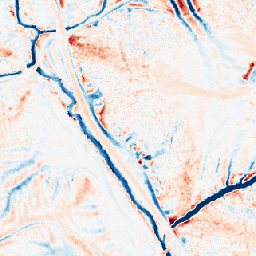
Category: edge_preserving
Decomposition family: median
Decomposition parameters: size: 15
Upsampling method: area
Upsampling parameters: scale: 8
Upsampling scale: 8